Aerial crown-view tile of a tropical tree (Barro Colorado Island, Panama), acquired 20250124:
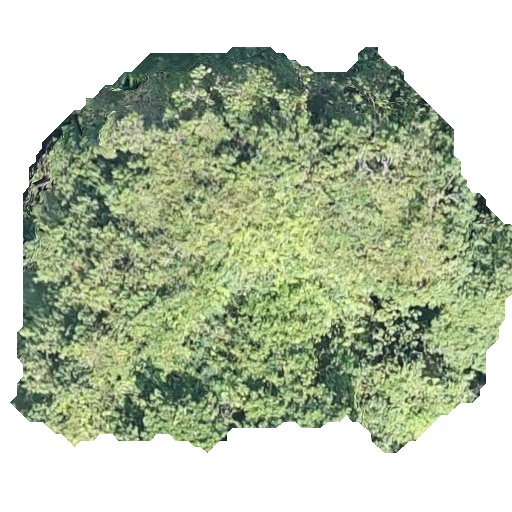
Species: Hura crepitans
GBIF accepted scientific name: Hura crepitans
Crown area: 240.937 m²